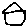
Label: house